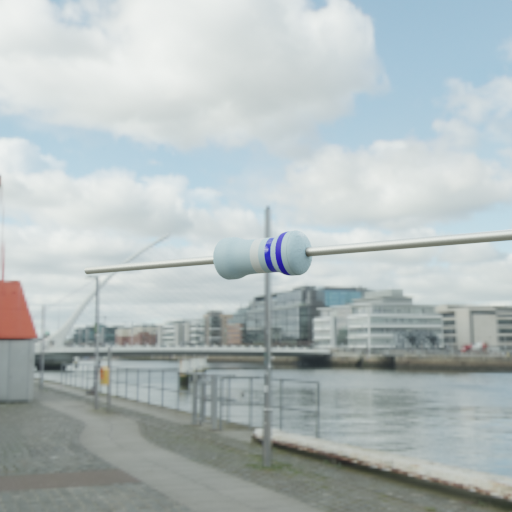
Resistor colour bands (in order): white, blue, blue